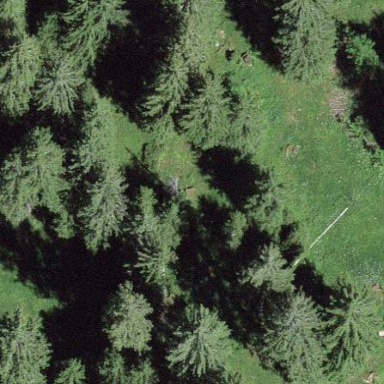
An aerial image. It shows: Beautiful woodland area.